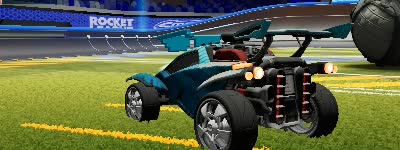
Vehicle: octane